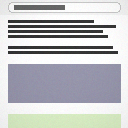
Screen state: on